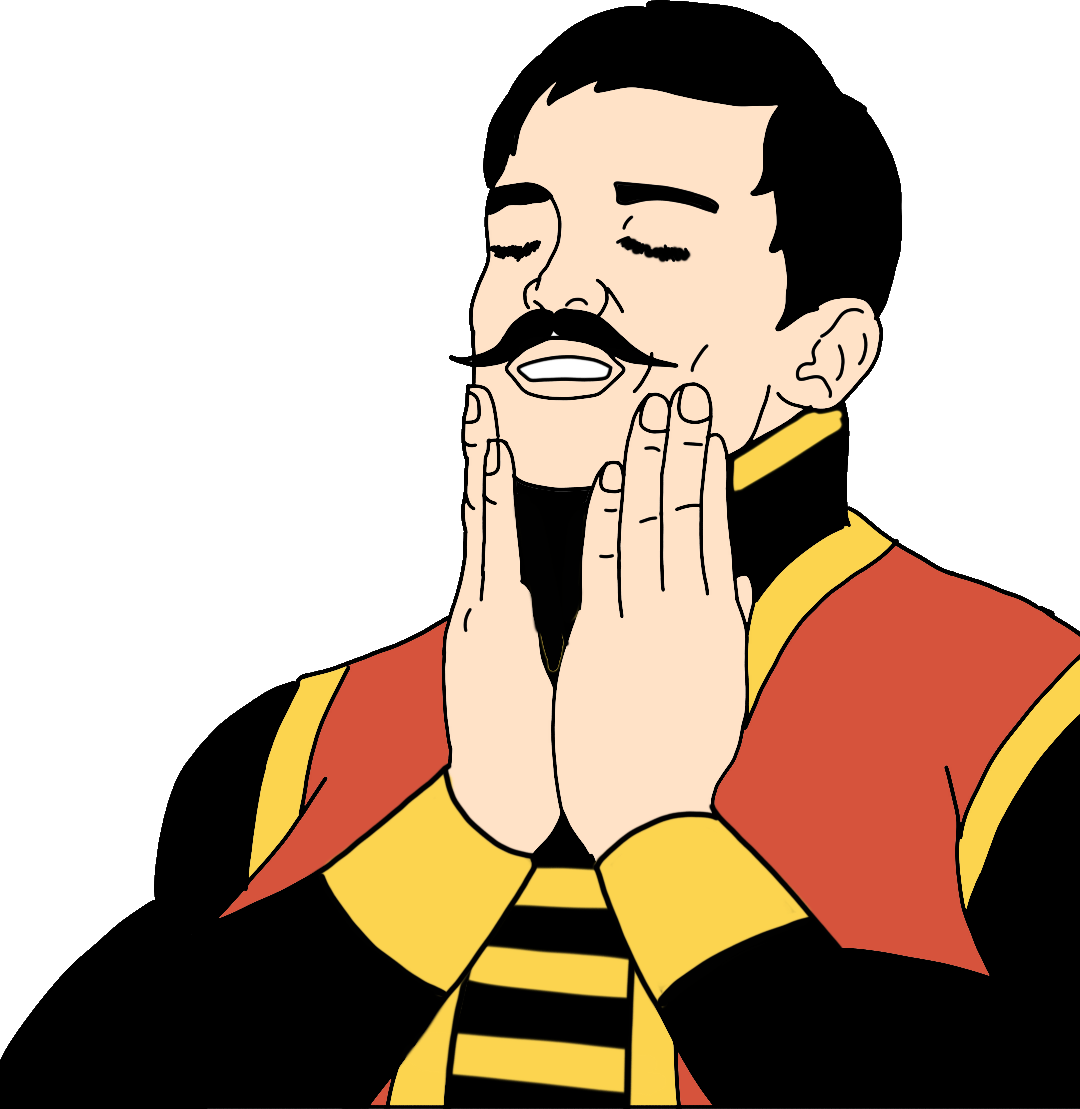
Label: 5_Feels_Good